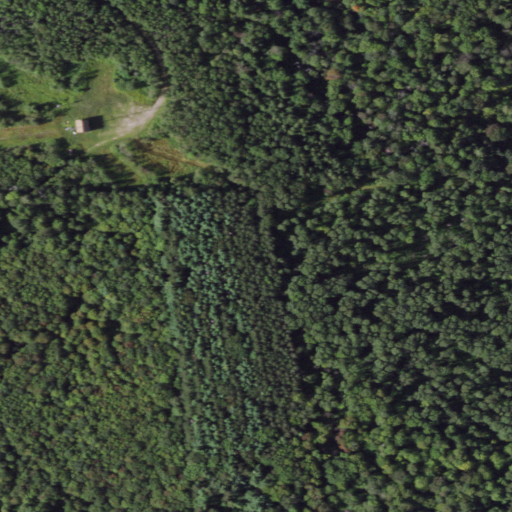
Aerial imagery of mountain in New York named Hunt Hill containing deciduous forest, evergreen forest, mixed forest, and open development